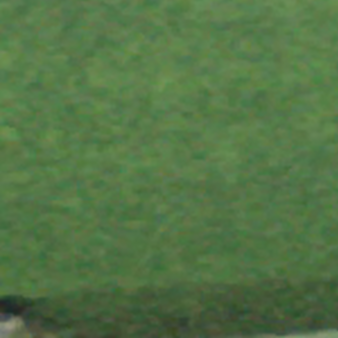
Label: other